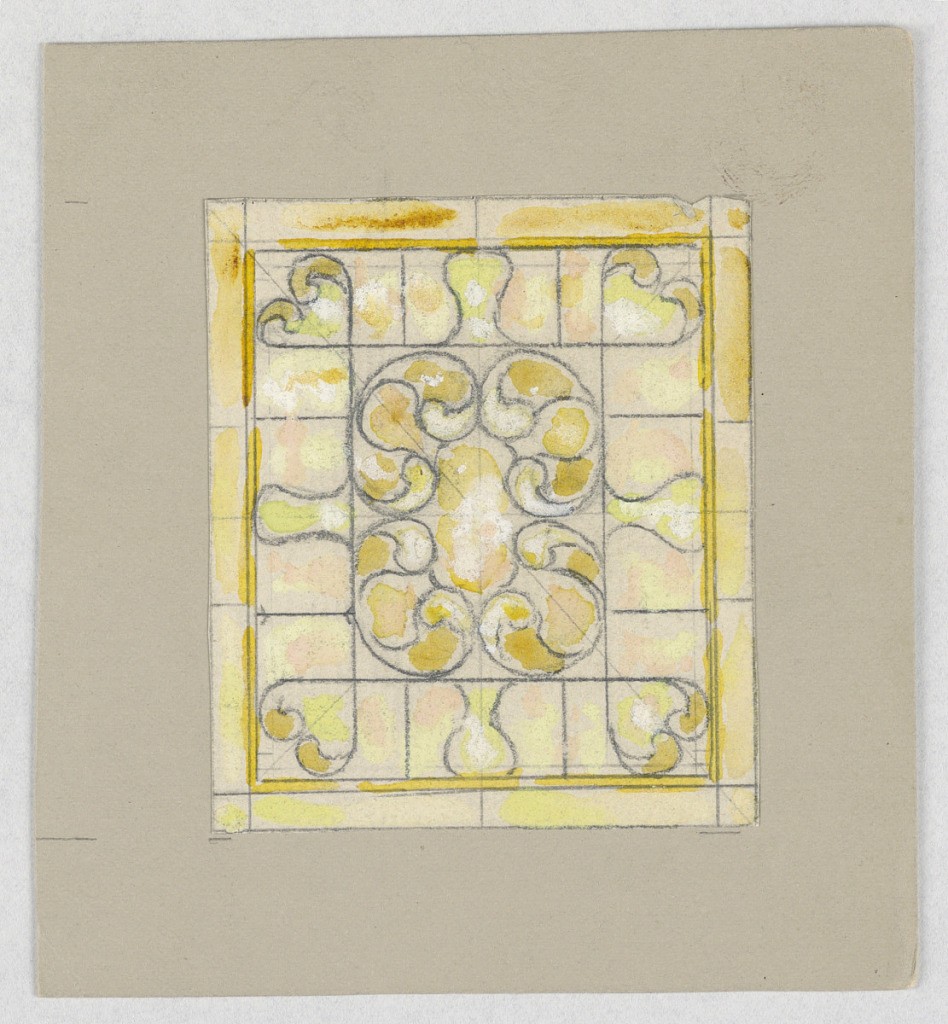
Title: Design for stained glass
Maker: Alice Cordelia Morse, American, 1863–1961
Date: late 19th century
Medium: Brush and gouache, watercolor on paper mounted on tan illustration board
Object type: Drawing
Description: Design in square in yellows with C-scrolls at center.